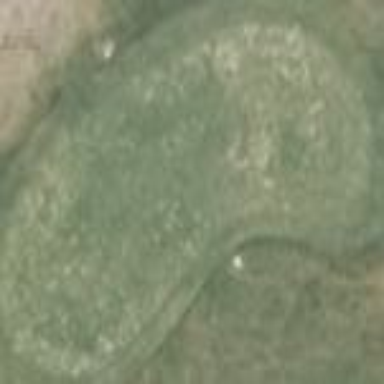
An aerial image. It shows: Golf green.